Question: I am using fenced-code-blocks in an ordered-list. The code I have is
'''
1. Download and extract 'jre-7u21-linux-i586.gz' to '/usr/java'
Your '/usr/java' directory should look similar to this,
'''
/usr/java
|-- jdk1.6.0_43
|-- jre1.7.0_21
'''
2. Tell 'alternatives' that you have installed a new 'java'
'''
Using 'octopress' with the 'markdown' config set to 'redcarpet' (instead of the
default 'rdiscount'), the following is what I see.

As you will notice, the "line-number vertical line" got moved all the way to the
right in the code block.
1. How do I "move" the line-number area back to the left, and actually show the line number?
2. Or, if that's not possible, can you please help me remove the "right vertical bar" altogether?
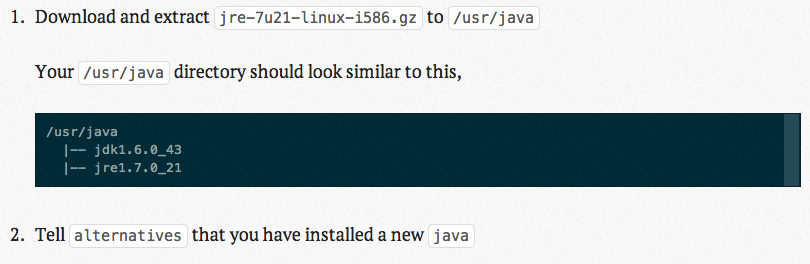
Answer: Have a look here : <URL>
Hope it will help.
---
I found the best solution might be using html tags instead. Using plugins to solve this is so confusing.See my <URL>